Question: Is it possible to remove these areas? (marked with black)

Here is my current CSS:
'''
table.report {
border-collapse:collapse;
}
table.report td, table.report th {
border:1px solid rgb(150, 150, 150);
padding:5px;
}
tr.title {
border-left: 0px solid;
border-right: 0px solid;
}
td.normal {
min-width: 200px;
}
td.extended {
min-width: 400px;
}
p.center {
padding-top: 5px;
text-align: center;
}
'''
HTML:
'''
<table class="report">
<tr class="title">
<td colspan="4"><p class="center">Solution 1</p></td>
</tr>
<tr>
<td class="normal">Assured Load</td>
<td class="normal">{PHP Returns}</td>
<td class="extended" colspan="2">{PHP Returns}</td>
</tr>
</table>
'''
<URL>
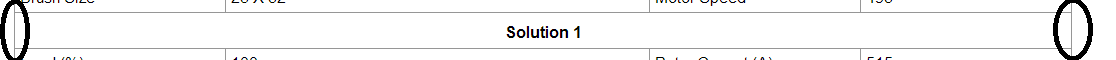
Answer: The existing borders are applied to table cells, not rows, so setting row borders to 0px won't help. Apply the zero-border to cells instead:
'''
tr.title td {
border-left: 0px solid;
border-right: 0px solid;
}
'''
<URL>